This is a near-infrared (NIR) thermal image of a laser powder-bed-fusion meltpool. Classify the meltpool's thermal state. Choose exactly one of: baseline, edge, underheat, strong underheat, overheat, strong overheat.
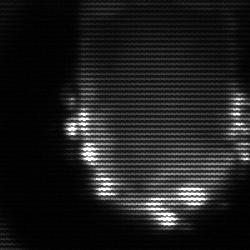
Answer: baseline